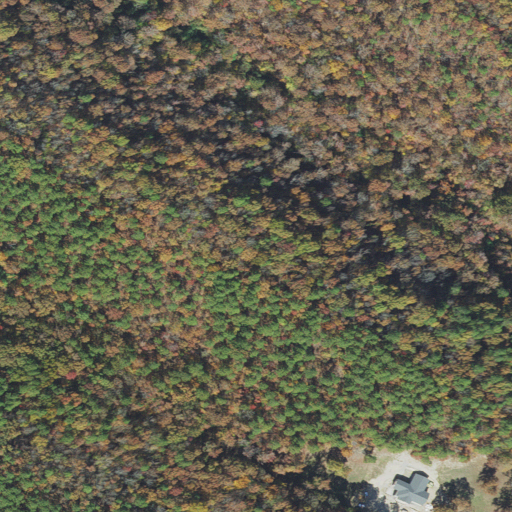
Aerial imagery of ridge(s) in Arkansas named Ellis Mountain containing deciduous forest, mixed forest, evergreen forest, pasture, and shrub